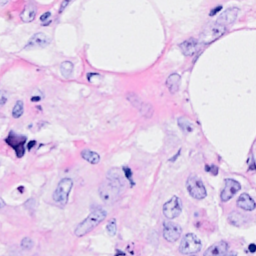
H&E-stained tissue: Breast